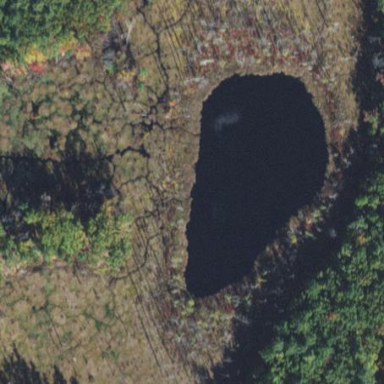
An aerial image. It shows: Peaceful pond surrounded by nature.